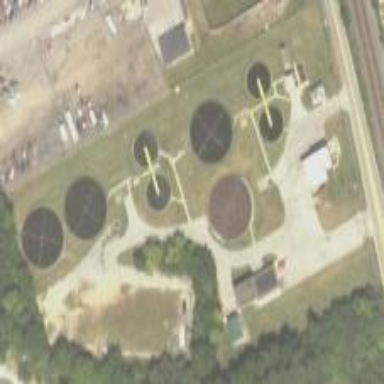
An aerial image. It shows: Water works facility.